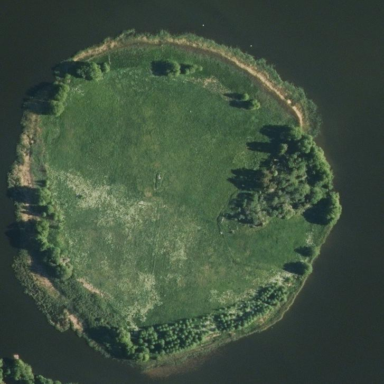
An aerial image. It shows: Island.